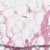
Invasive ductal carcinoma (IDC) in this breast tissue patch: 0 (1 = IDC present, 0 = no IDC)